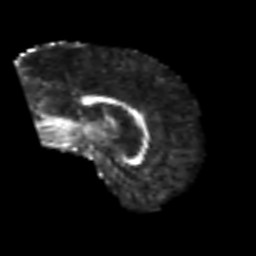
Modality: FA
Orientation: sagittal
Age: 50
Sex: male
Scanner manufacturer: siemens
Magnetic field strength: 3 T
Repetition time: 6.1 s
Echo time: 0.101 s